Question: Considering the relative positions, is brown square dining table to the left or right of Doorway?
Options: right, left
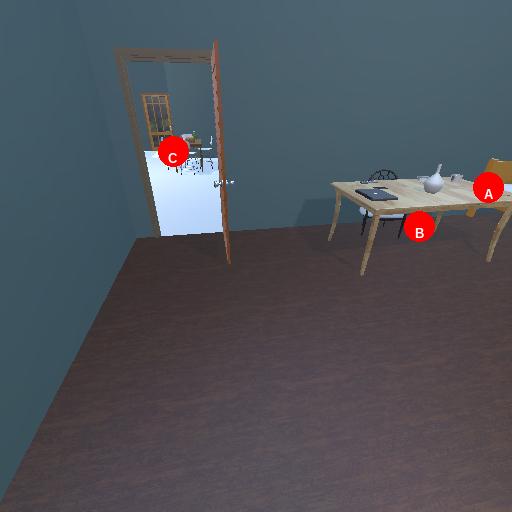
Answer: right